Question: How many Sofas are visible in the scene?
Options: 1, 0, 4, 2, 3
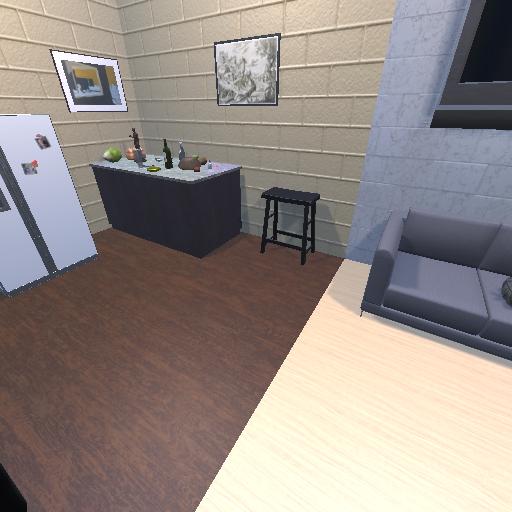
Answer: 1